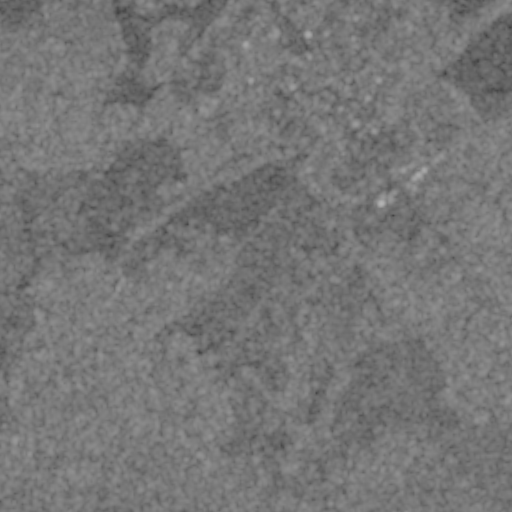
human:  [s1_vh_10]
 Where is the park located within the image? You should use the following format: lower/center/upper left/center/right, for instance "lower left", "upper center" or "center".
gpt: The park is located in the upper left of the image.
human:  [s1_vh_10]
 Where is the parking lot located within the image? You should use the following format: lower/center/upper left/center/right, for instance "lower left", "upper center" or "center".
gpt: The parking lot is located in the upper center of the image.
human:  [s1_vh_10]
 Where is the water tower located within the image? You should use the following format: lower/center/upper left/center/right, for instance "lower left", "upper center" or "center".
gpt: The water tower is located in the upper right of the image.
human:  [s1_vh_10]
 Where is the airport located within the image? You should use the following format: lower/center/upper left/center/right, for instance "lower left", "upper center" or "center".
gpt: There is no airport in the image.

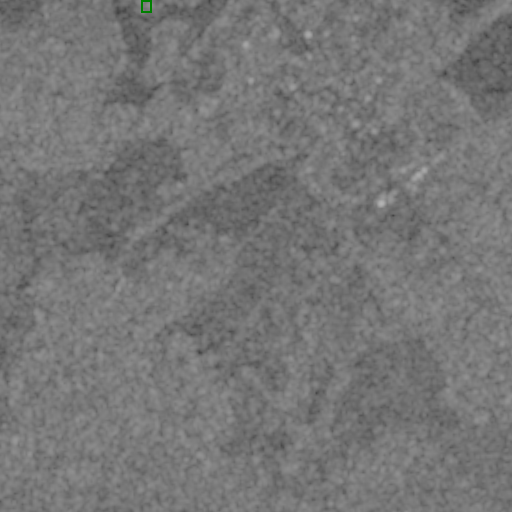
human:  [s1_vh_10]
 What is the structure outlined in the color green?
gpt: The structure outlined in green is a park.
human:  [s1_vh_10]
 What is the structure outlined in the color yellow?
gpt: There is no yellow outline.